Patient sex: M
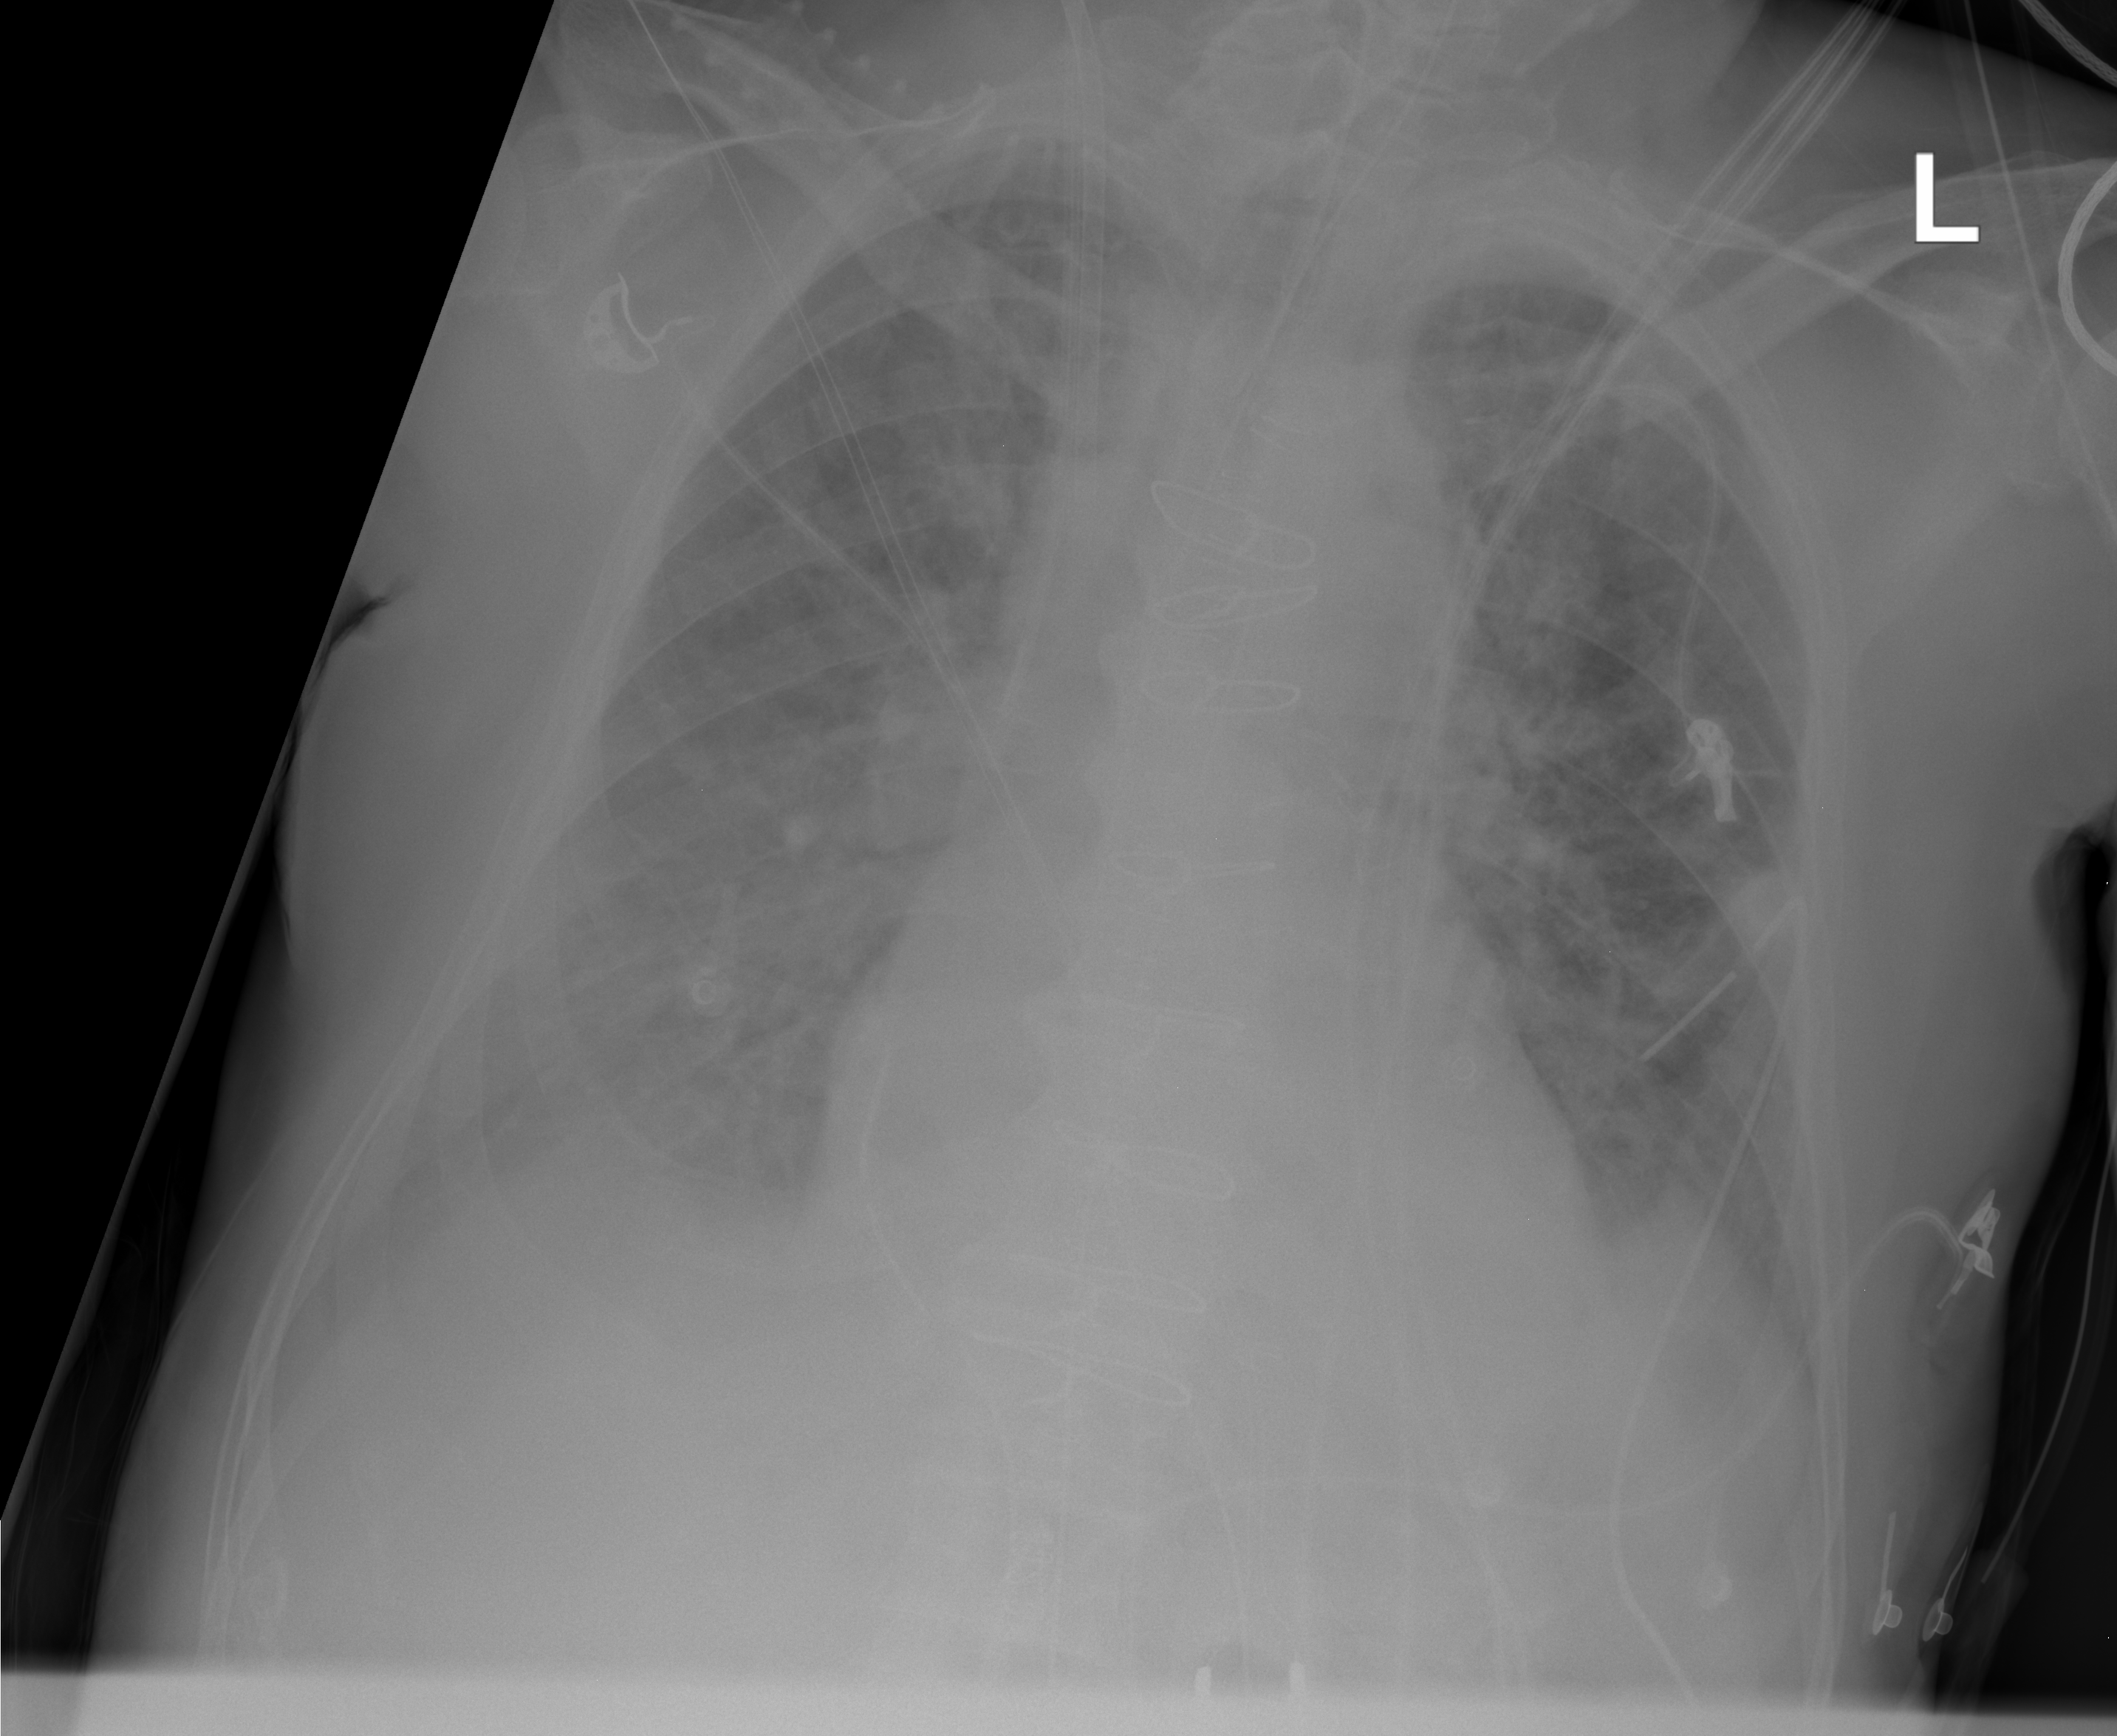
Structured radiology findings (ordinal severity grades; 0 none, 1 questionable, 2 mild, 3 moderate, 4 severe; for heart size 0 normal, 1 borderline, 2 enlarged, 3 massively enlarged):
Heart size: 2
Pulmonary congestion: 3
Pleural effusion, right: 2
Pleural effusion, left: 0
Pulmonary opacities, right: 4
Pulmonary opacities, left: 3
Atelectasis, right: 3
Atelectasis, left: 2